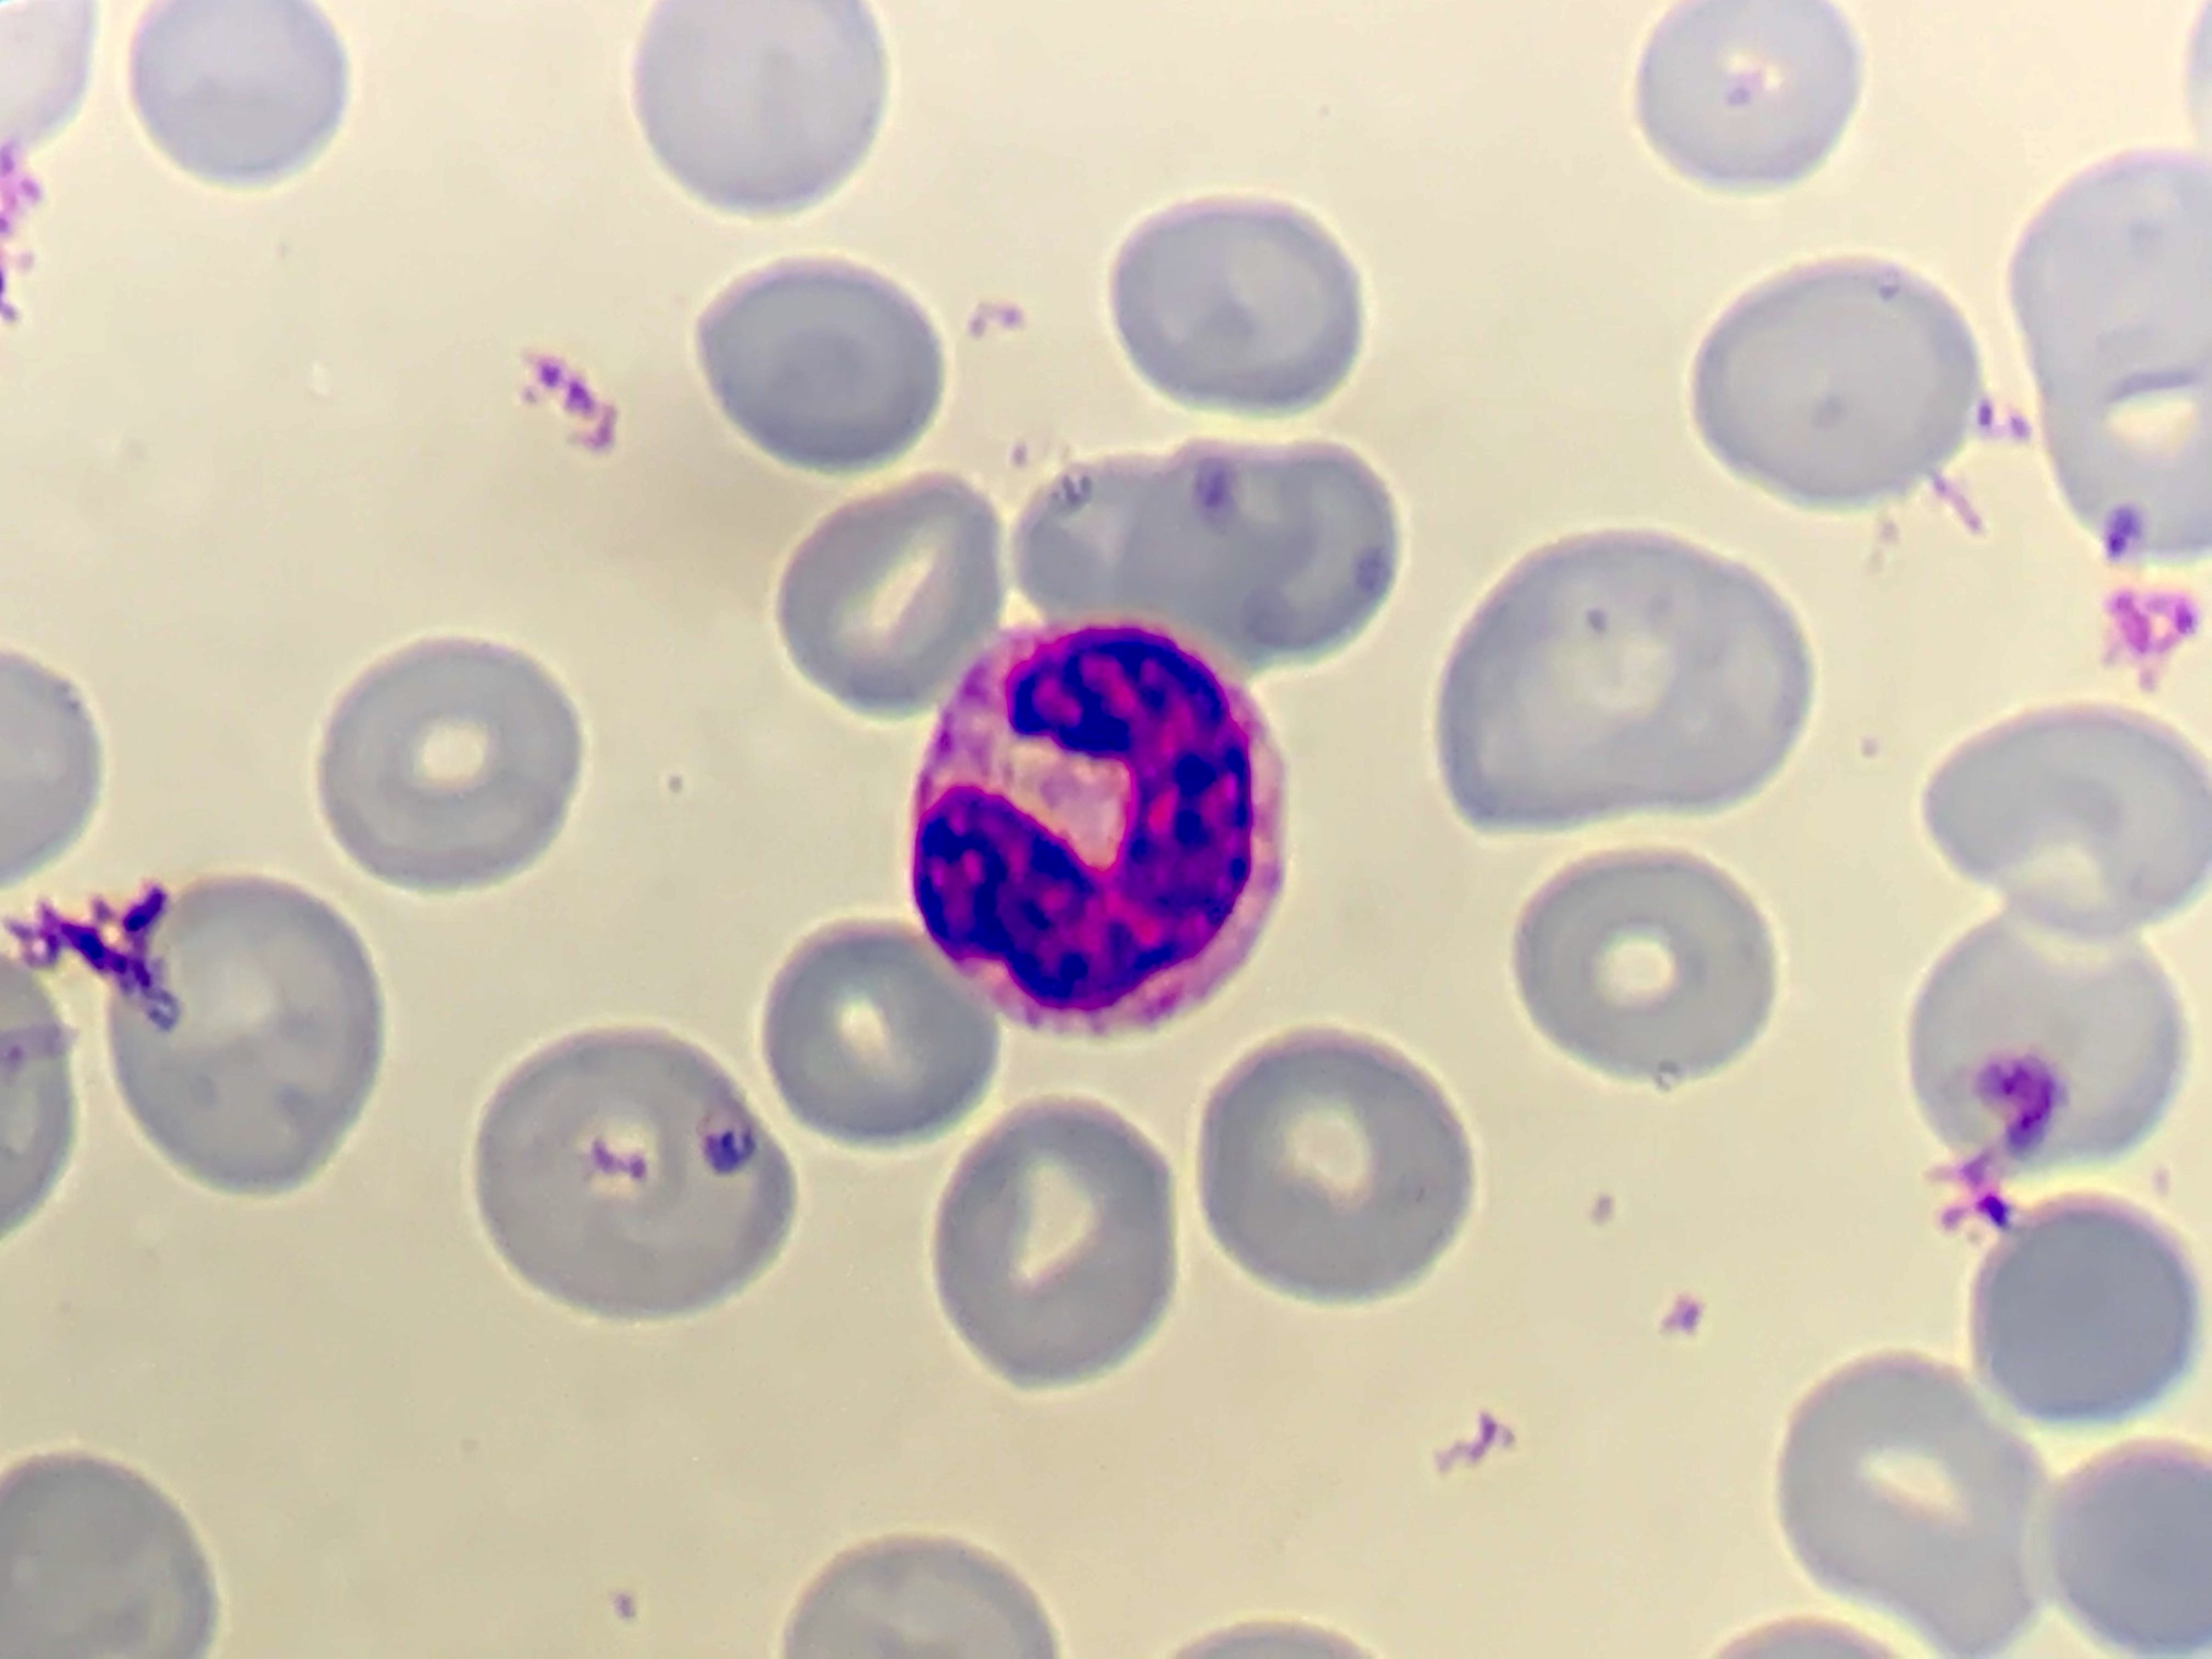
Cell type: BAND CELLS